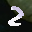
Label: 2